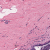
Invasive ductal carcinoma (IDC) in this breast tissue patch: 0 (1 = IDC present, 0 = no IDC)